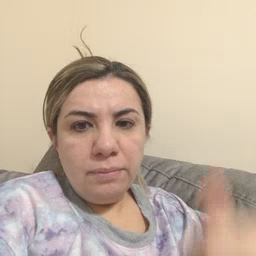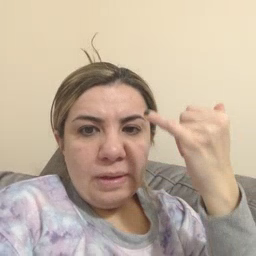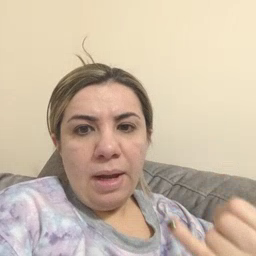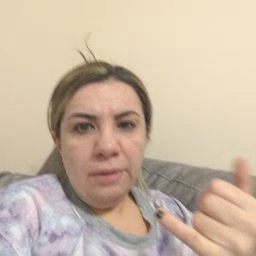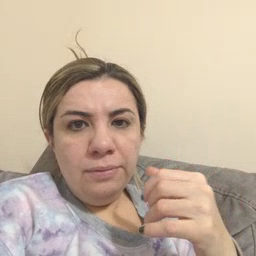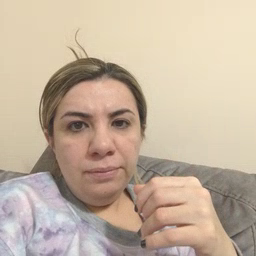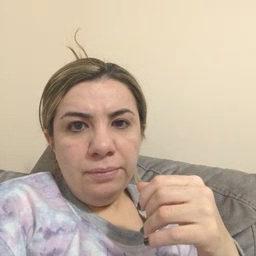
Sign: now